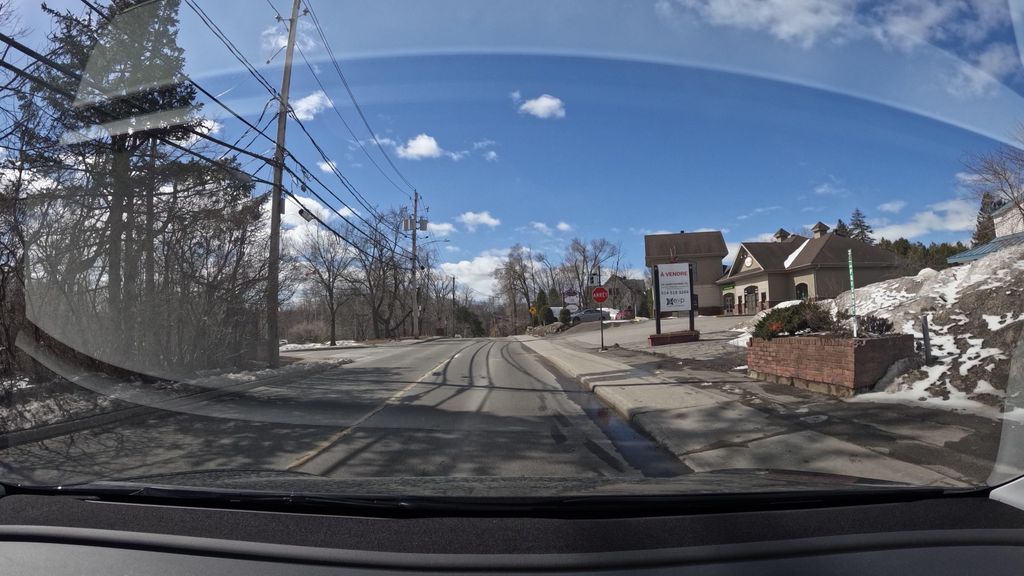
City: montreal